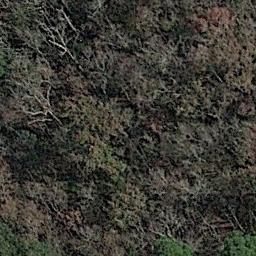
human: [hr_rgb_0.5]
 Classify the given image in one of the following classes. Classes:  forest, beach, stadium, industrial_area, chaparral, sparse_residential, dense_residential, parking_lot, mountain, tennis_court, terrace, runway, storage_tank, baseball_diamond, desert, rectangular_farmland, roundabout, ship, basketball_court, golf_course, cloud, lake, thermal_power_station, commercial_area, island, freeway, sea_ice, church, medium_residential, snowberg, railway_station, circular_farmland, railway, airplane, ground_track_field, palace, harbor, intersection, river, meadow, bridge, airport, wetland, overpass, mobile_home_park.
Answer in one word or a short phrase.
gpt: forest